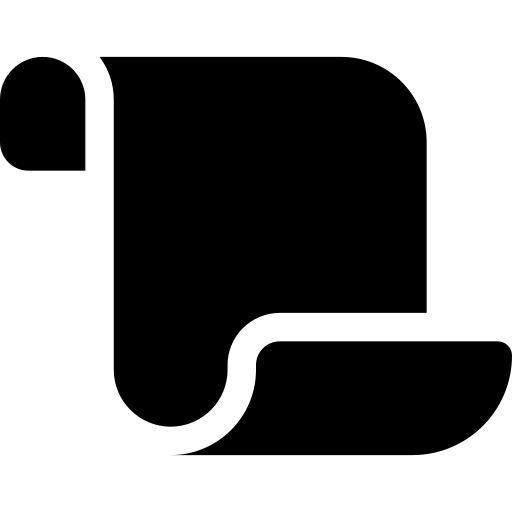
Tags: icon, FontAwesome, fa-icon, solid, scroll